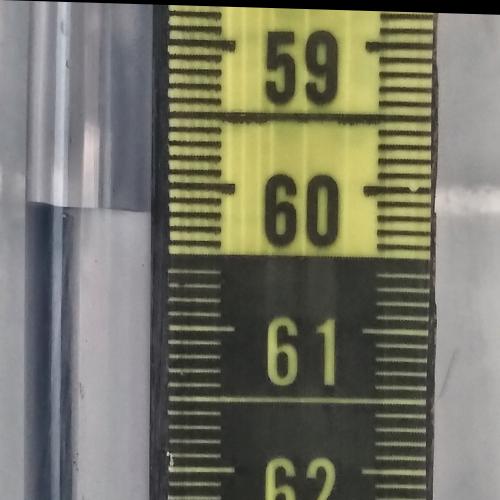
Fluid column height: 60.2 cm